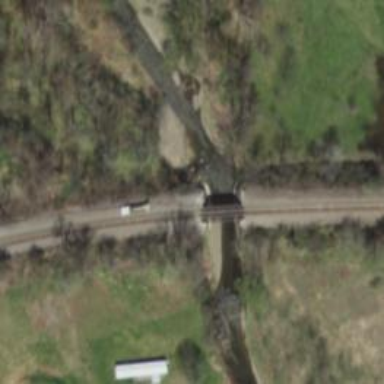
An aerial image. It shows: Railway bridge.